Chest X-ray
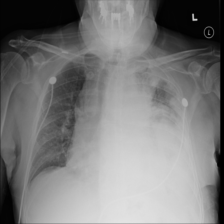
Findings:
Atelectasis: negative
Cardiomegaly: negative
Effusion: negative
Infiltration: negative
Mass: positive
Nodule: negative
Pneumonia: negative
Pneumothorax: negative
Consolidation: negative
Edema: negative
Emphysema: negative
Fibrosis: negative
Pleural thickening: negative
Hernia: negative